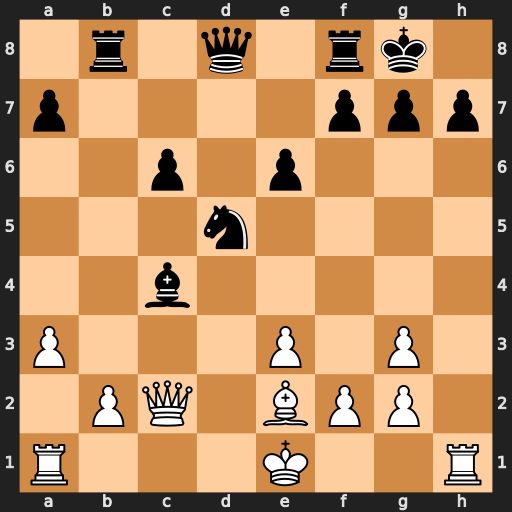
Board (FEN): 1r1q1rk1/p4ppp/2p1p3/3n4/2b5/P3P1P1/1PQ1BPP1/R3K2R
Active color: w
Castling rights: KQ
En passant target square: -
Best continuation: Qxh7#